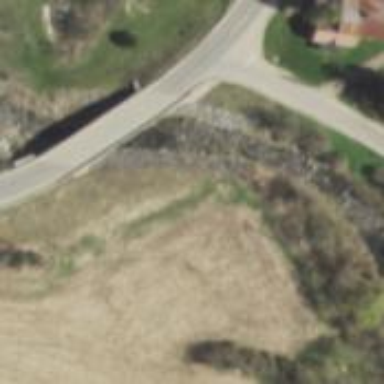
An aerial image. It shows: Bridge.